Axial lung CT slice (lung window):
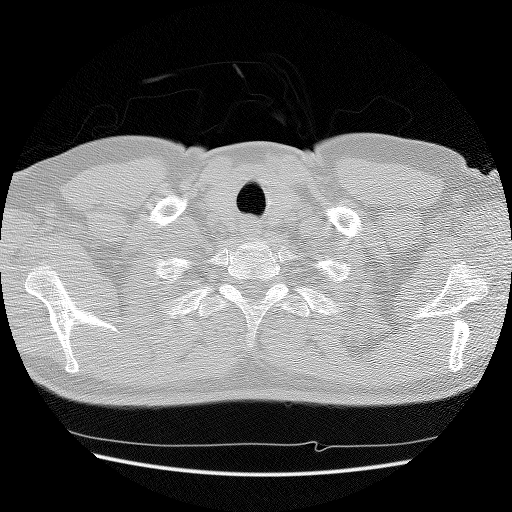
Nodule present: no